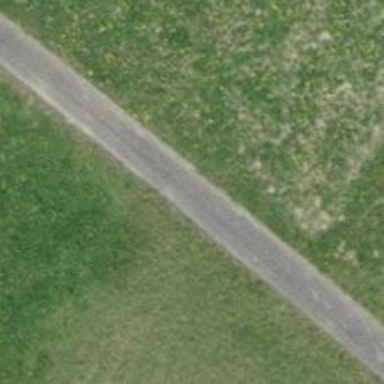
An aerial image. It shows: Asphalt track with grade1 tracktype.